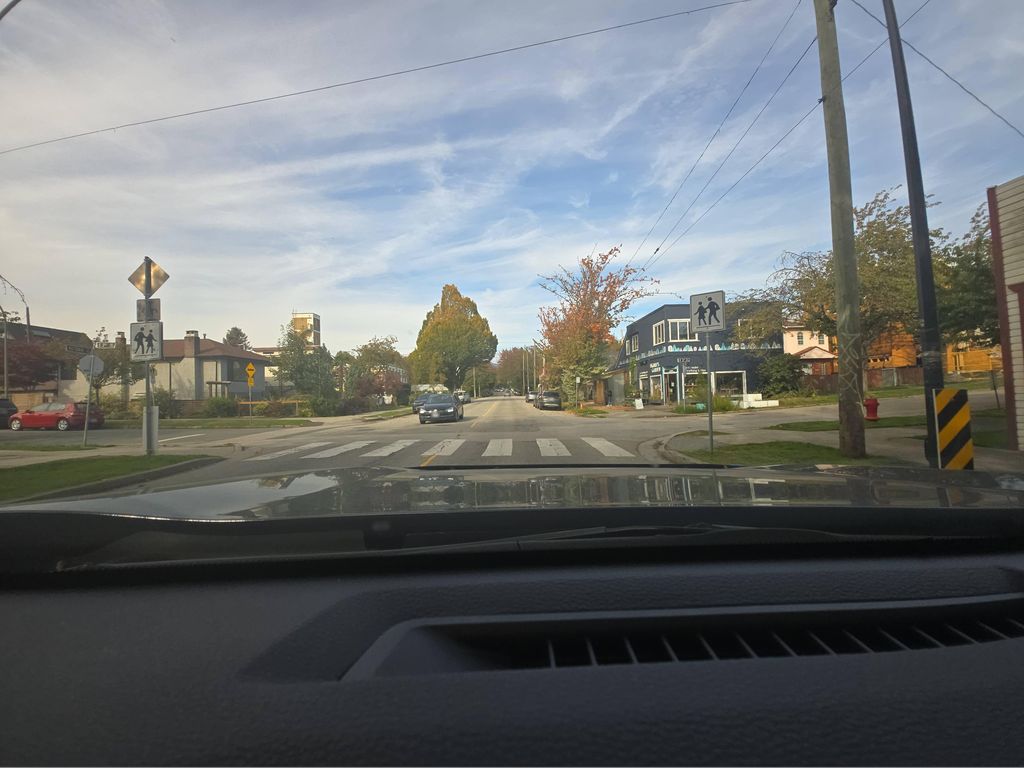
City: vancouver